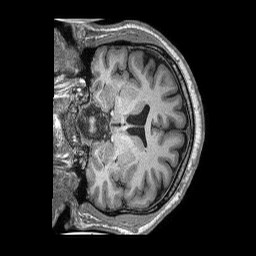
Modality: T1w
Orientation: coronal
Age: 42
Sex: male
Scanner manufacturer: siemens
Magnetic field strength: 3 T
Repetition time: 2.53 s
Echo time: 0.00144 s